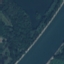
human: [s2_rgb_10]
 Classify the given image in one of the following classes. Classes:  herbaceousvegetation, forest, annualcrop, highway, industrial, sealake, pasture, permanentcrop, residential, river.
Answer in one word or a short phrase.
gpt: River